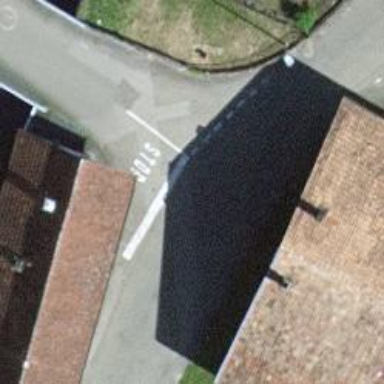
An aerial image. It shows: Road with stop sign.